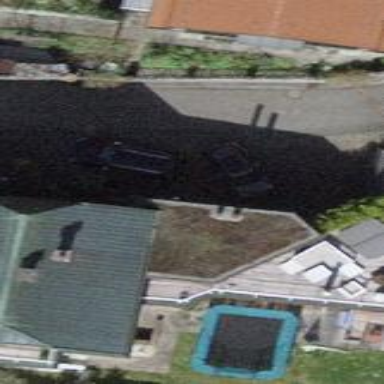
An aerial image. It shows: Building featuring apartments with half-hipped roof.